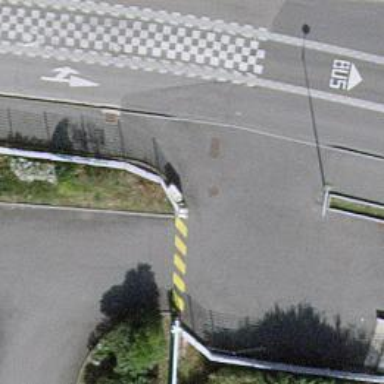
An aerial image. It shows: Beige street cabinet used for traffic control.